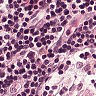
Metastatic tissue present: no